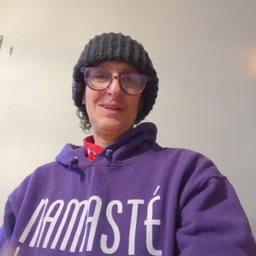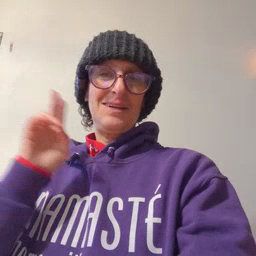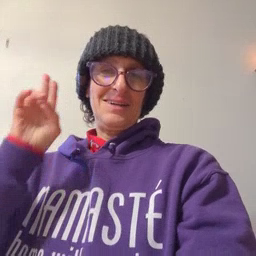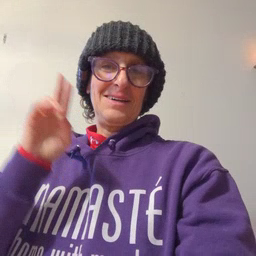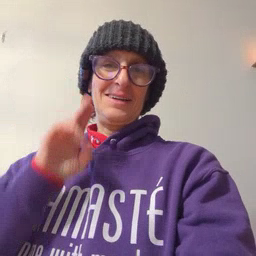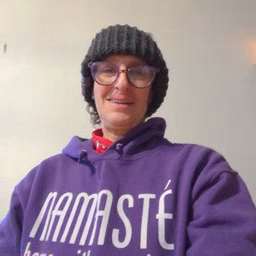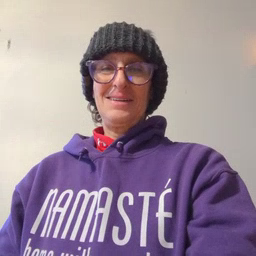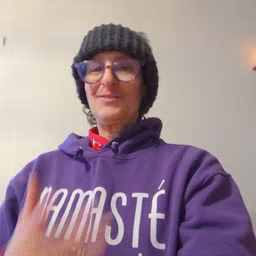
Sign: uncle